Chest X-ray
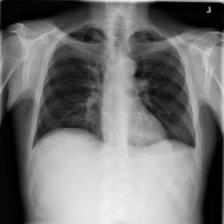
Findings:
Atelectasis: negative
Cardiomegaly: negative
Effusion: negative
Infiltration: negative
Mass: negative
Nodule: negative
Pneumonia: negative
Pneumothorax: negative
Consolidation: negative
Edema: negative
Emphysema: negative
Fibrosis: negative
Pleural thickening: negative
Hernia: negative